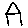
Label: house